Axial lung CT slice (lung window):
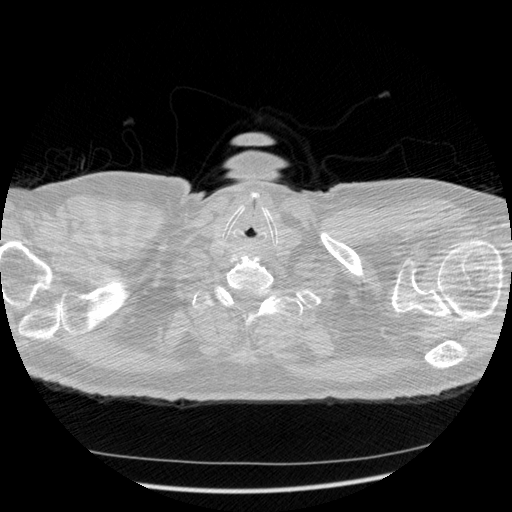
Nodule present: no